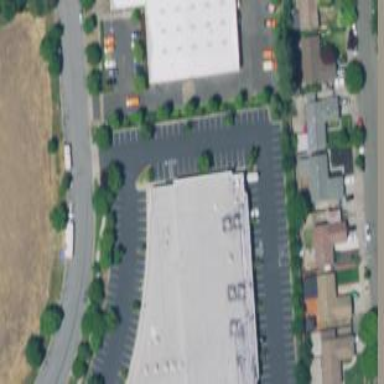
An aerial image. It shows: Commercial building.